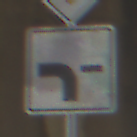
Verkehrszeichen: VerlaufVorfahrtsstrasse6
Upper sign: Vorfahrtsstrasse
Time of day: Midday
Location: Roofed (Beach)
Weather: Overcast
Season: NotSpecified
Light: Natural